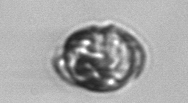
Label: Proterythropsis